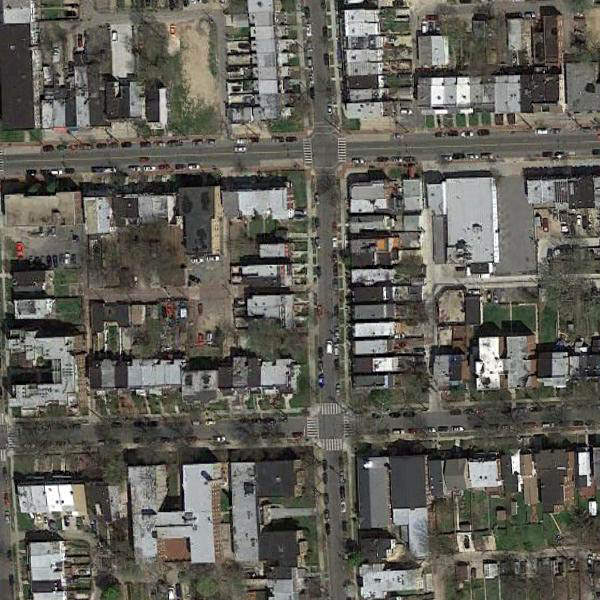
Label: DenseResidential